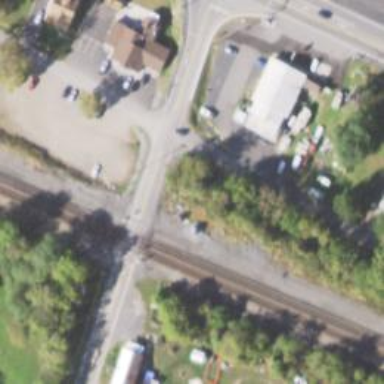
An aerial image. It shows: Level crossing with lights and barriers.